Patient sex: M
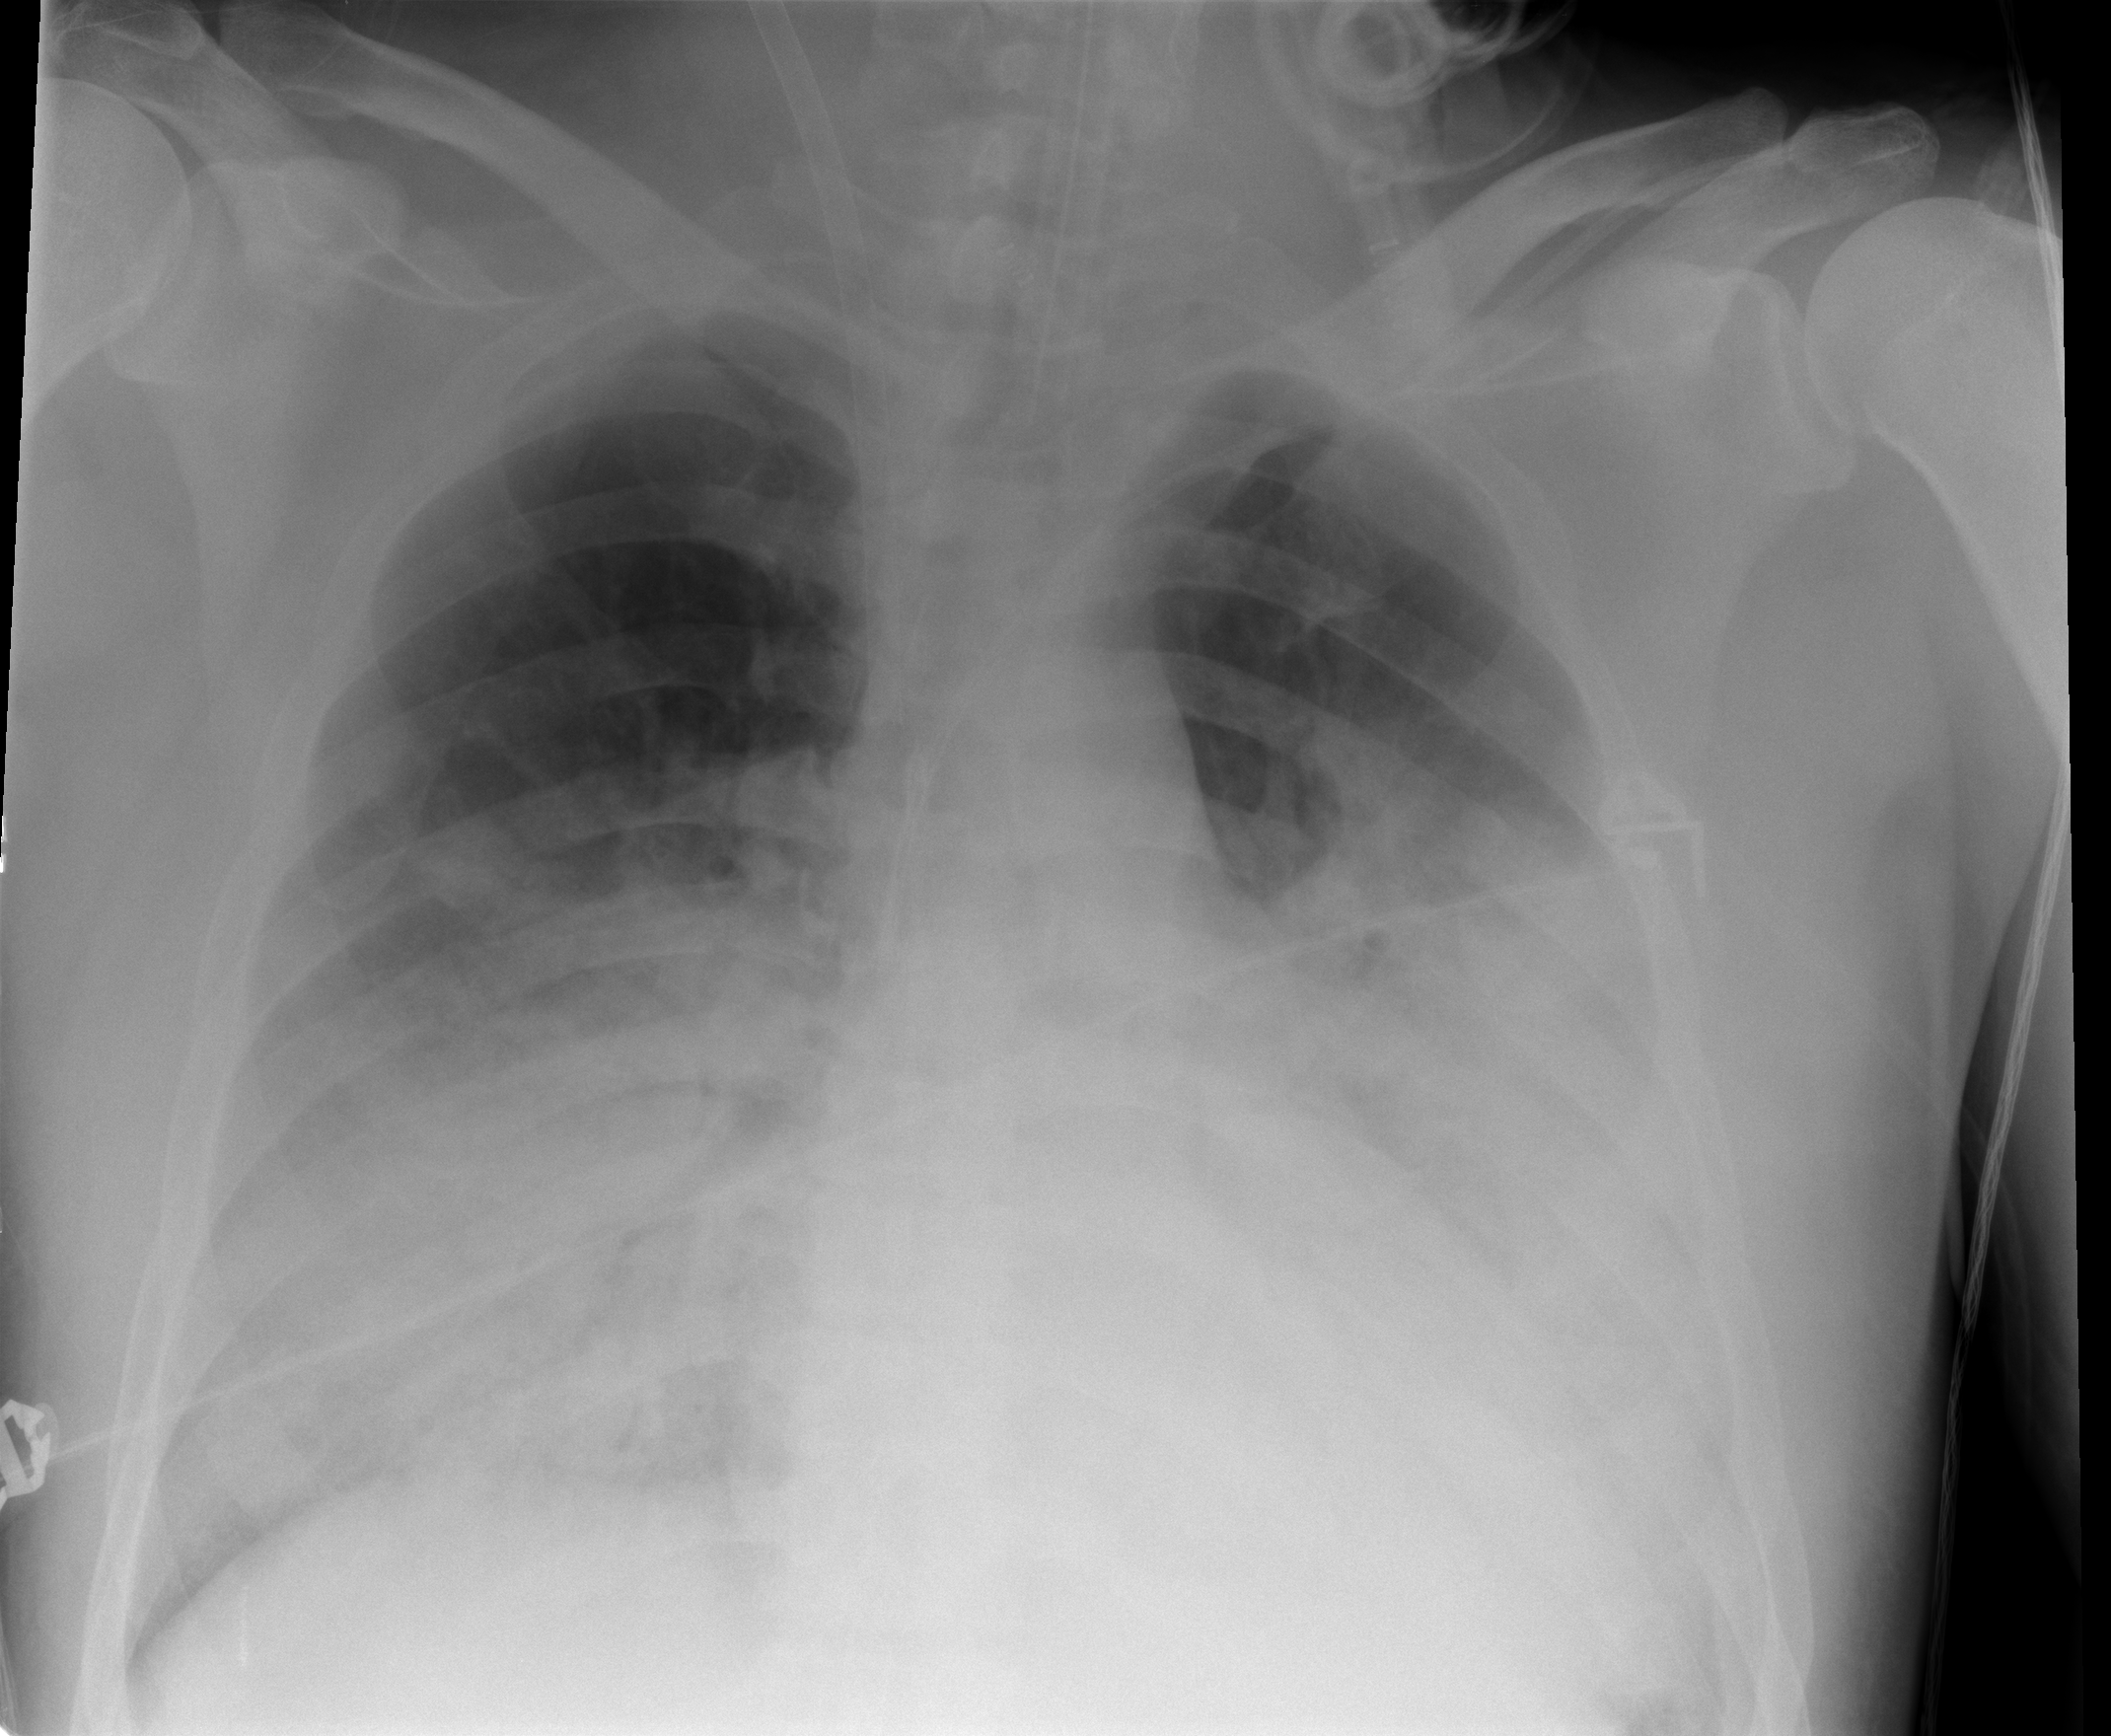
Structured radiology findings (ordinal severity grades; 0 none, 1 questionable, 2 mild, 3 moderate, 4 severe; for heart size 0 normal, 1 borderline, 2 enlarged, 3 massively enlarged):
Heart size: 0
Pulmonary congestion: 0
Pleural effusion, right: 0
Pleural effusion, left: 1
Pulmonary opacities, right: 4
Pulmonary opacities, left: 4
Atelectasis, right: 2
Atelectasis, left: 2